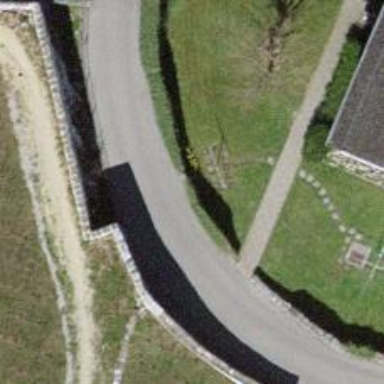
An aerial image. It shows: Wall barrier.